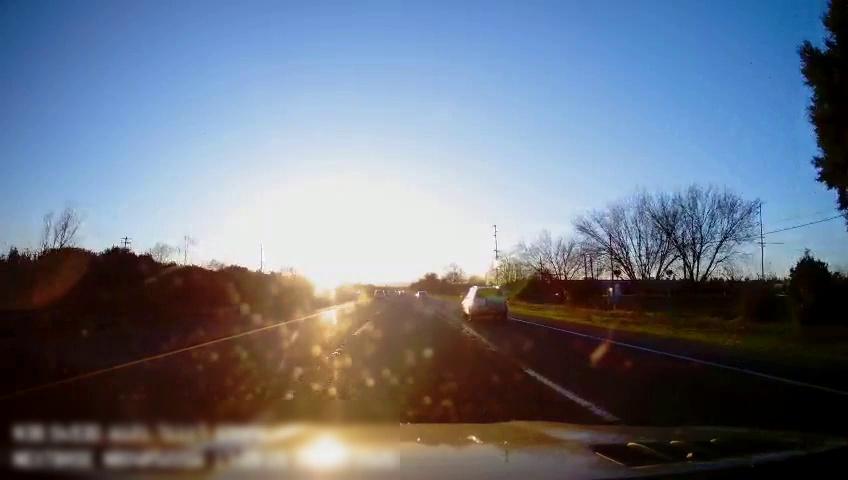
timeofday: Day
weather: Sunny
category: Drivable Space
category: Vehicles | SUV
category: Vehicles | SUV
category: Vehicles | Car
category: Lanes | Alternate Lane
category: Lanes | Current Lane
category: Lanes | Current Lane
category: Lanes | Alternate Lane